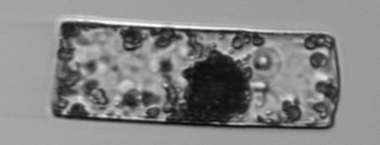
Label: Guinardia_flaccida